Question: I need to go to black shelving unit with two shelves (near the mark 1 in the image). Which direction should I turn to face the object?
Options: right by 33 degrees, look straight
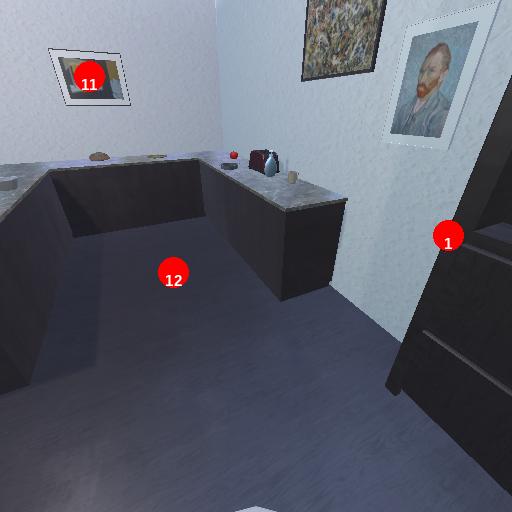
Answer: right by 33 degrees